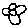
Label: flower